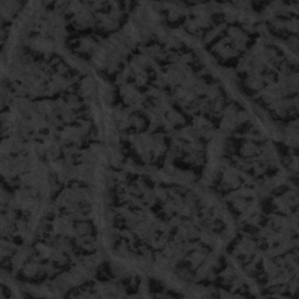
Label: frost